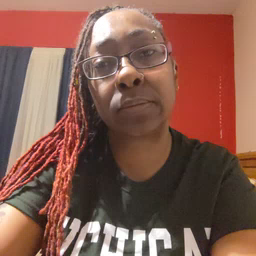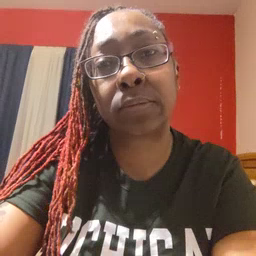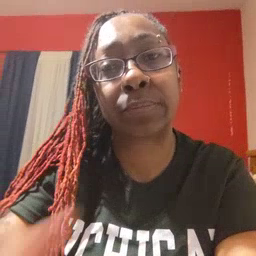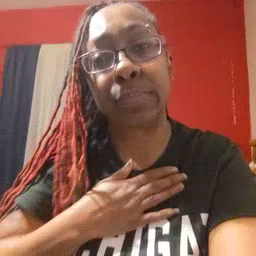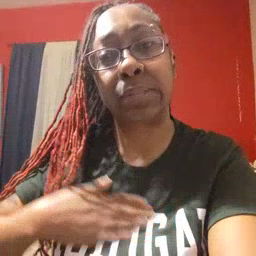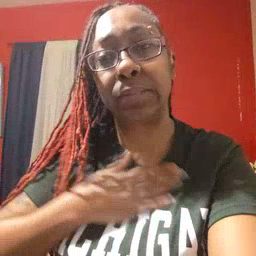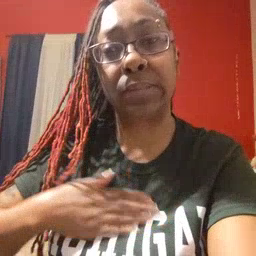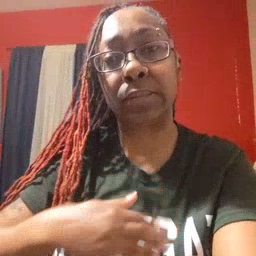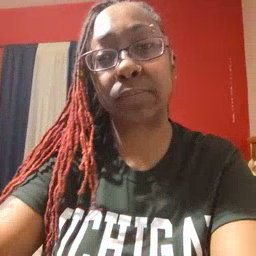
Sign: please